Question: The separator lines on my table view are absent from the view. Need suggestions on what may be the cause. I have checked my storyboard and everything seems to check out. The separator and separator color are both set to default.

As for my code:
'''
- (void)viewDidLoad {
[super viewDidLoad];
}
- (void)viewWillAppear:(BOOL)animated {
[super viewWillAppear:YES];
[self loadObjects];
self->restaurants = [NSArray array];
[self performSelector: @selector(retreiveFromParse)];
[_restaurantTable reloadData];
}
- (void)retreiveFromParse {
PFQuery *retrieveRestaurants = [PFQuery queryWithClassName:@"Restaurants"];
[retrieveRestaurants findObjectsInBackgroundWithBlock:^(NSArray *objects, NSError *error) {
if (!error) {
restaurants = [[NSArray alloc] initWithArray:objects];
NSLog(@"successful");
}
}];
}
- (NSInteger)numberOfSectionsInTableView:(UITableView *)tableView
{
return 1;
}
- (NSInteger)tableView:(UITableView *)tableView numberOfRowsInSection: (NSInteger)section {
return [self->restaurants count];
}
- (UITableViewCell *)tableView:(UITableView *)tableView cellForRowAtIndexPath: (NSIndexPath *)indexPath object:(PFObject*)object
{
static NSString *CellIdentifier = @"Cell";
UITableViewCell *cell = (UITableViewCell *)[tableView dequeueReusableCellWithIdentifier:CellIdentifier];
if(cell == nil){
cell = [[UITableViewCell alloc]initWithStyle:UITableViewCellStyleDefault reuseIdentifier:CellIdentifier];
}
UILabel *title = (UILabel*) [cell viewWithTag:1];
title.text = [object objectForKey:@"title"];
return cell;
}
'''
Update: I solved it by simply deleting the [self loadObjects]; line my viewDidLoad method. The separator lines now show in my view !
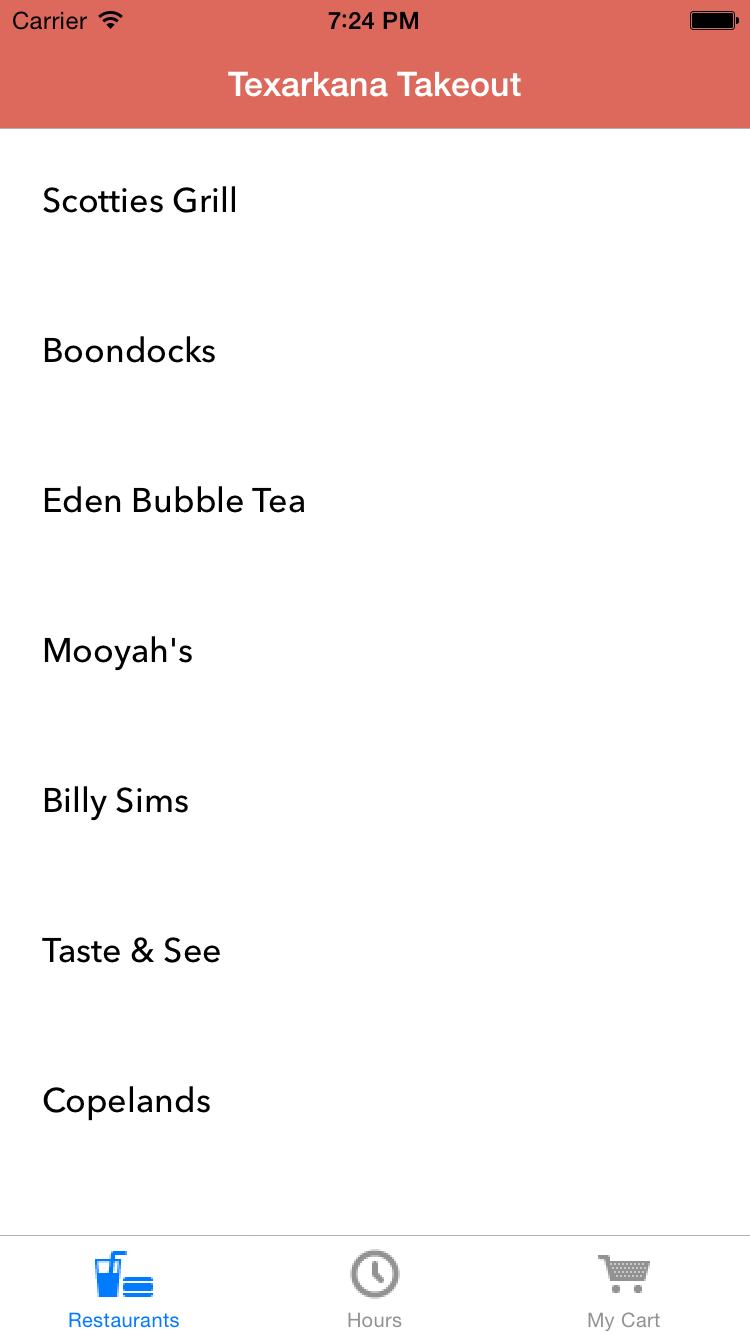
Answer: The problem might be of separator color itself .By default it is White
so try changing it to another color either in storyboard or by code itself.
'''
[self.tableView setSeparatorColor:[UIColor blackColor]];
'''